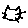
Label: cat